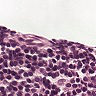
Metastatic tissue present: no